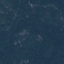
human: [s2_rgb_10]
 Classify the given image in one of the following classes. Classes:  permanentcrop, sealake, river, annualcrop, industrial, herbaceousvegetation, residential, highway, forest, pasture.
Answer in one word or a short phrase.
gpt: Forest